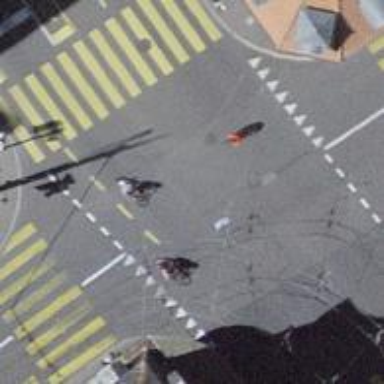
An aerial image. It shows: Road with traffic signals.